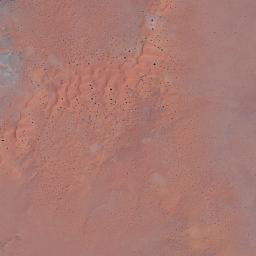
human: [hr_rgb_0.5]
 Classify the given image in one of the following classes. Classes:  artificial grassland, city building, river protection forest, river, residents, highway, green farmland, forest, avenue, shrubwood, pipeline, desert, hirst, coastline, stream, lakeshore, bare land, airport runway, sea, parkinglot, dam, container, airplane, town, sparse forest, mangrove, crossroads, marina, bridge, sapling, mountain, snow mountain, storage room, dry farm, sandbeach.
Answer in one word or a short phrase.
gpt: desert